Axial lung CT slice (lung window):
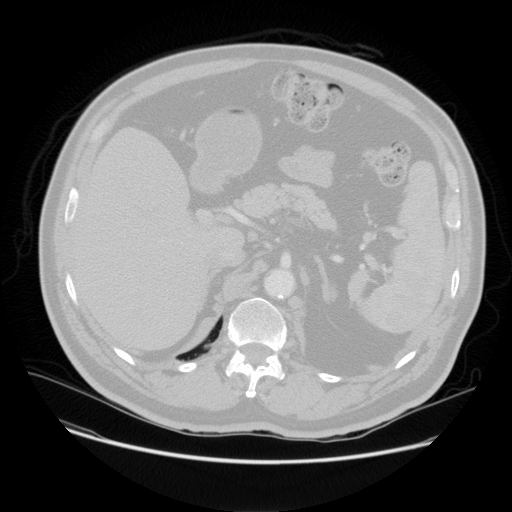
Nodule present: no